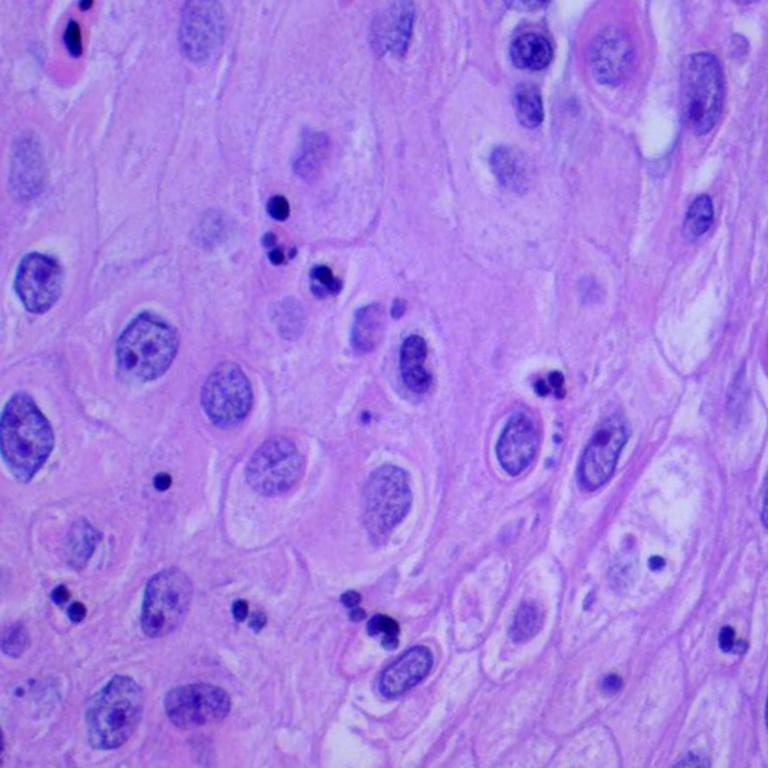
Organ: lung
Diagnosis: squamous carcinomas